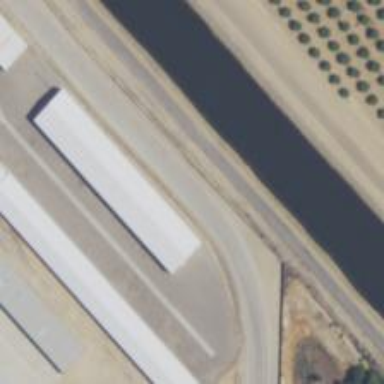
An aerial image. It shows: Hangar building.